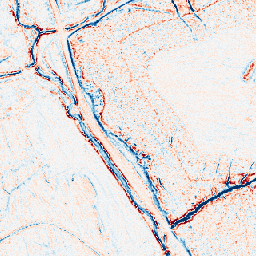
Category: edge_preserving
Decomposition family: anisotropic_diffusion
Decomposition parameters: iterations: 5
kappa: 100
gamma: 0.2
Upsampling method: nearest
Upsampling parameters: scale: 8
Upsampling scale: 8